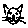
Label: cat